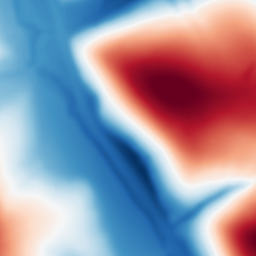
Category: multiscale
Decomposition family: dog
Decomposition parameters: sigma_low: 3
sigma_high: 100
Upsampling method: bicubic
Upsampling parameters: scale: 2
Upsampling scale: 2